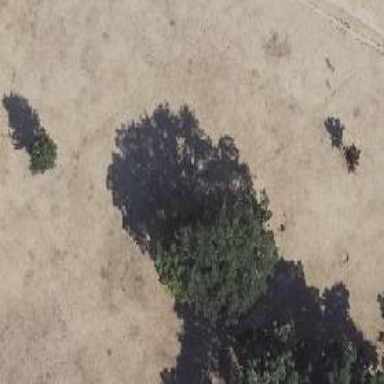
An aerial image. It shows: Deciduous broadleaved tree in park.